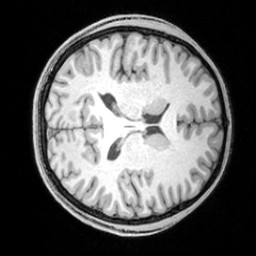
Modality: T1w
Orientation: axial
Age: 19
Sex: male
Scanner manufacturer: siemens
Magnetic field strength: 3 T
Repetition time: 1.81 s
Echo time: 0.00351 s